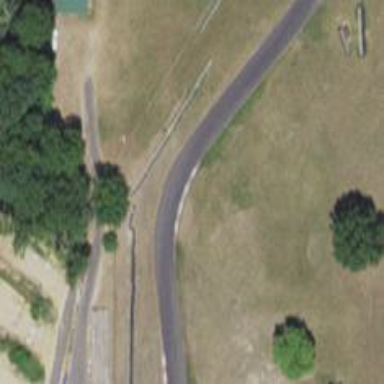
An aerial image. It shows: Motor sport raceway.